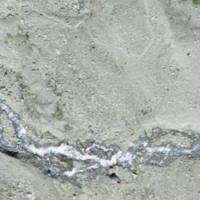
EUNIS habitat code: 48
Species observed at this site:
Saxifraga bryoides